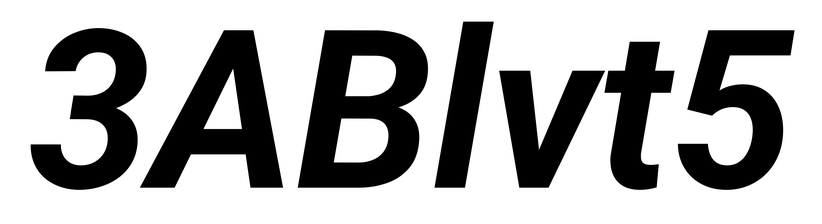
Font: Roboto-Italic_Bold_Italic